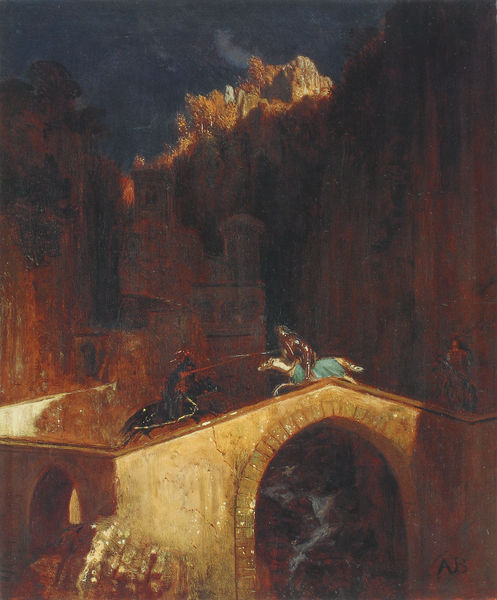
Titel: Der Kampf auf der Brücke
Künstler: Arnold Böcklin
Institution: Basel, Kunstmuseum
Schlagwörter: angriff, baum, berg, blau, dunkel, feuer, gemälde, himmel, kampf, schatten, wasser, weiß, wolken, bäume, fluss, menschen, stadt, braun, grau, holz, licht, nacht, schwarz, rot, bild, signatur, öl, bach, häuser, brücke, sonne, pferd, pferde, reiter, rappe, düster, bogen, fels, mauer, schlucht, herbst, signiert, krieg, schlacht, lanze, lciht, tor, burg, torbogen, schwerter, verletzt, leinwand, ritter, schimmel, ehre, graben, lanzen, speere, lichtschein, tunnel, tournier, recht, turnier, schwawrz, aub, gimmel, nacht feuer, ritterspiele, zeikampf, ritterkampf, pflicht, pfetde